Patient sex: F
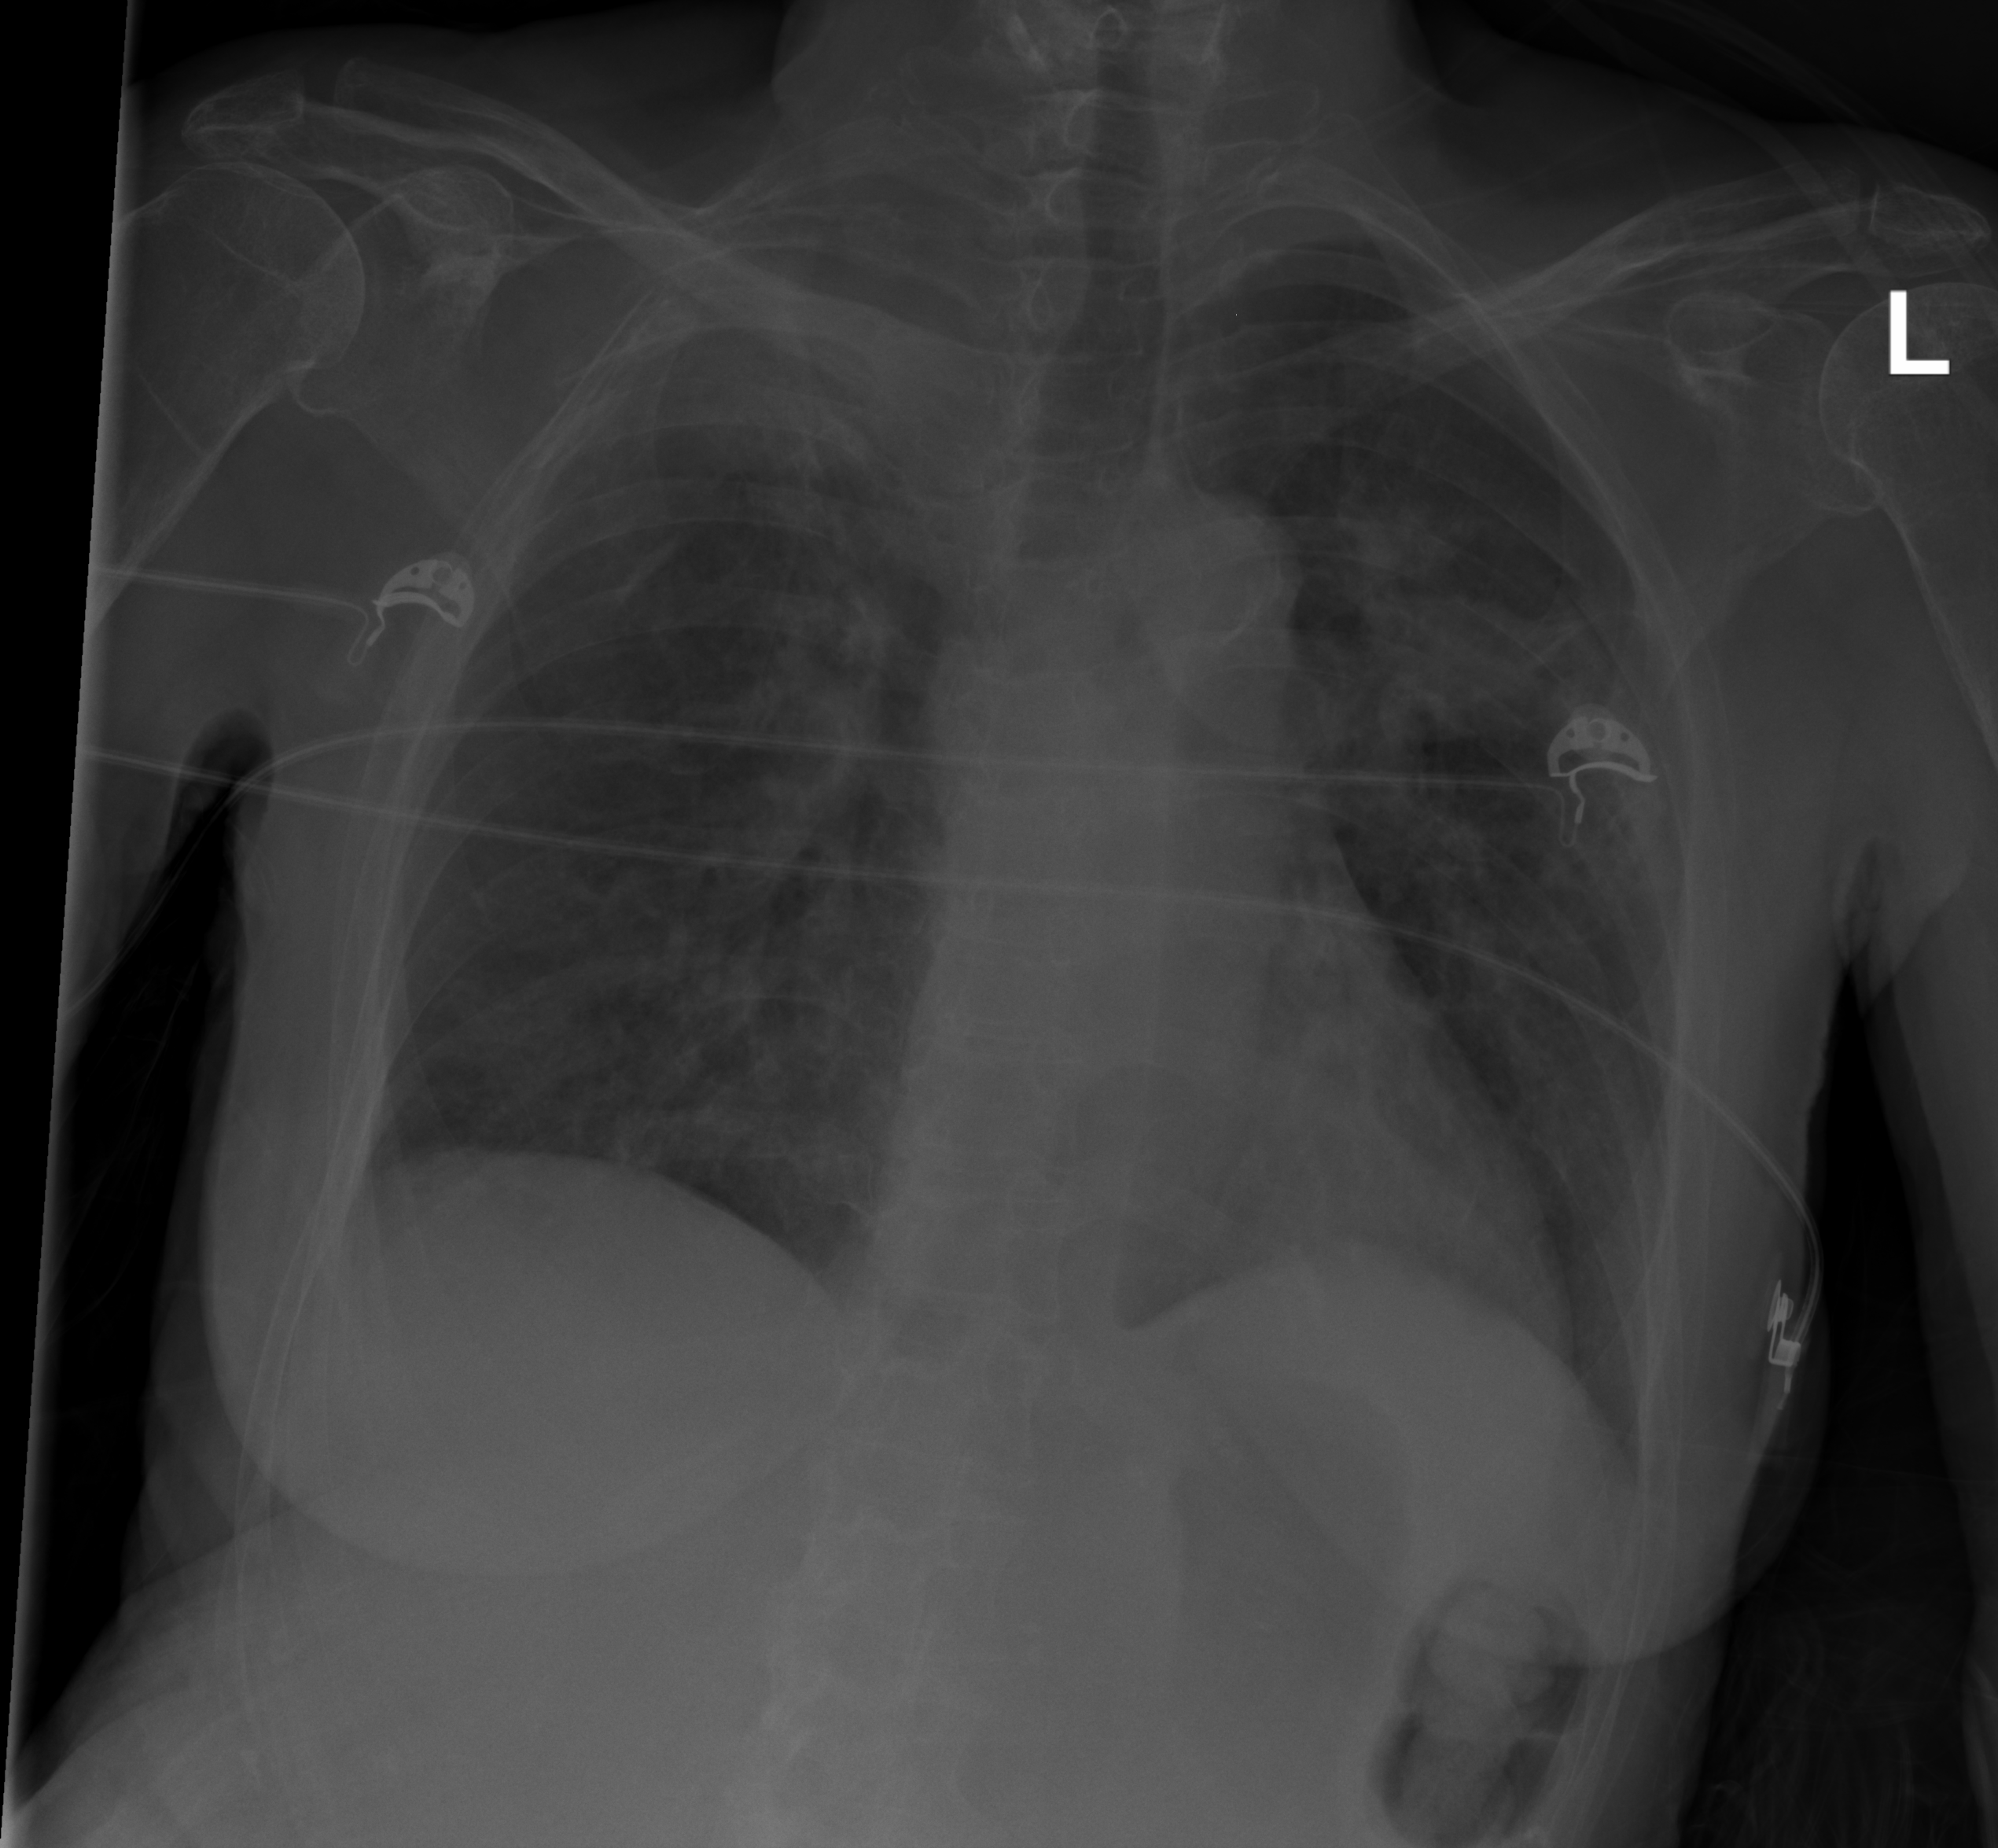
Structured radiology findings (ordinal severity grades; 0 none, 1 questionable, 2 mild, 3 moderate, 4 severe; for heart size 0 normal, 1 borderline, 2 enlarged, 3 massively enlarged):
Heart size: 0
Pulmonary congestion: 0
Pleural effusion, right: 0
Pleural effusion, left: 0
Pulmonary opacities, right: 0
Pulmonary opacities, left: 0
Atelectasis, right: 3
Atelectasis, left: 2